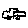
Label: car